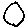
Label: circle